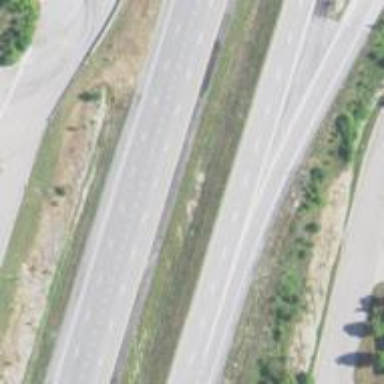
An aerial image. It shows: Asphalt motorway.